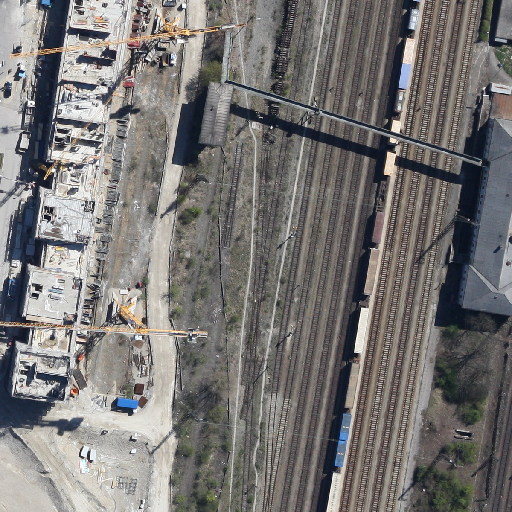
Referring expression: trailer